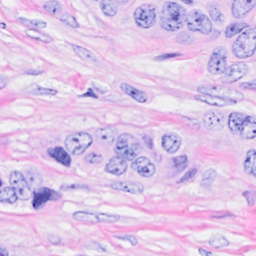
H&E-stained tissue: Breast